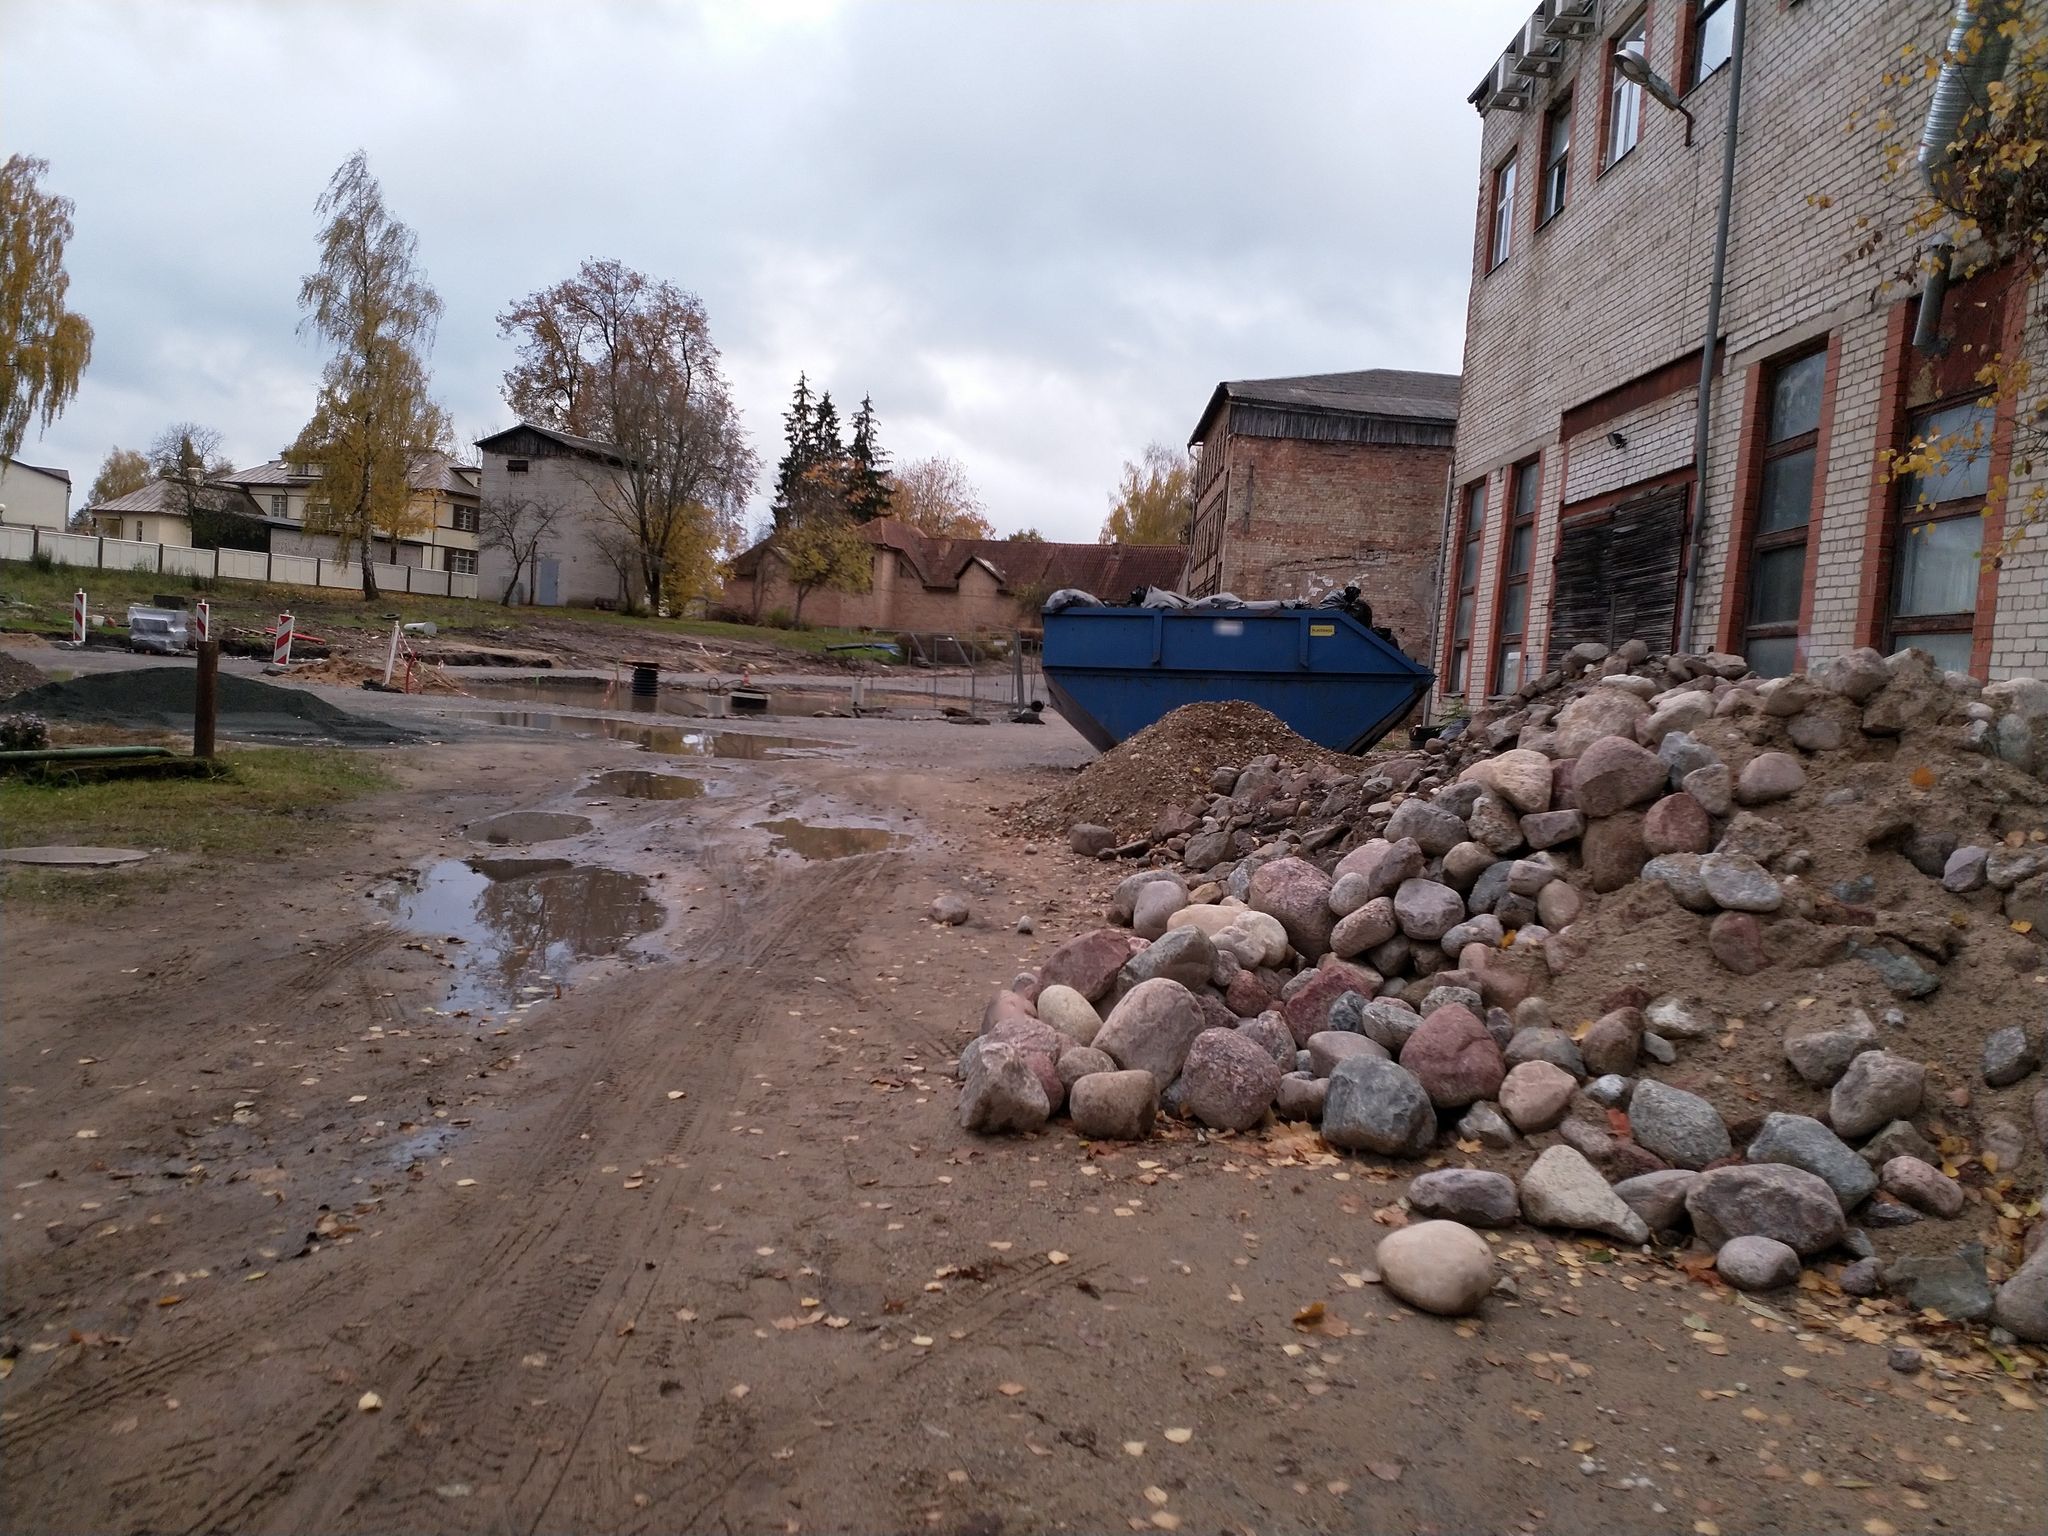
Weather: cloudy
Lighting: day
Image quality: good
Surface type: walking surface
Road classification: service, path
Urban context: rural cluster
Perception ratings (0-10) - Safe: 2.04, Lively: 0.7, Beautiful: 2.35, Boring: 6.95, Depressing: 3.27, Wealthy: 3.21